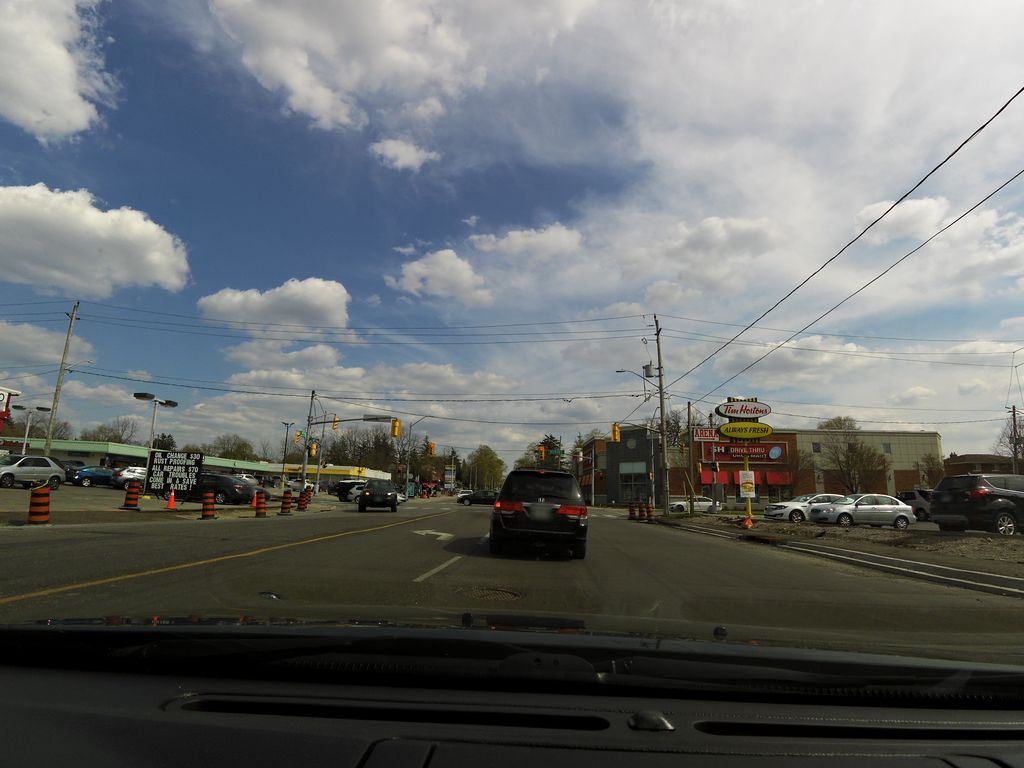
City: kitchener-waterloo